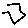
Label: hexagon